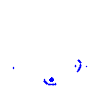
Particle: electron